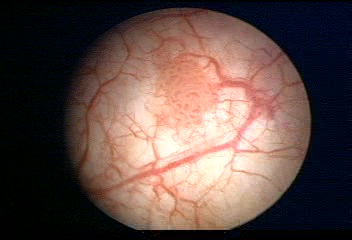
Modality: WLC
Class: Malignant
Subclass: LowGradePapillary
Lesion: L1
Stage: Ta
Morphology: Papillary
Bladder cancer association: Yes
Annotated structures: Tumor